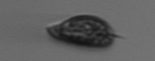
Label: Prorocentrum_triestinum